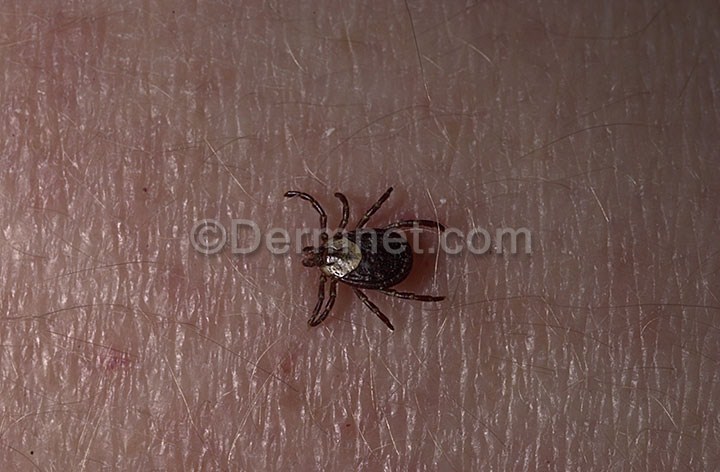
Disease: Scabies Lyme Disease and other Infestations and Bites